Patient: sex F, age 56
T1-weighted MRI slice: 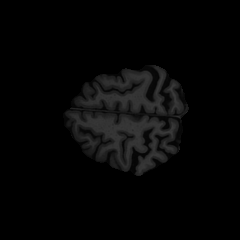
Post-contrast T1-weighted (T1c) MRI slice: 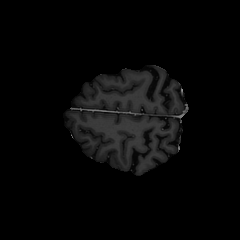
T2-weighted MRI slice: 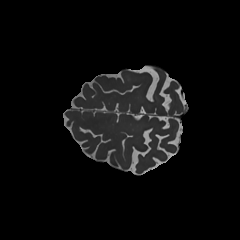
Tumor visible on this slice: no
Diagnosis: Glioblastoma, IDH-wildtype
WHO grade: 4